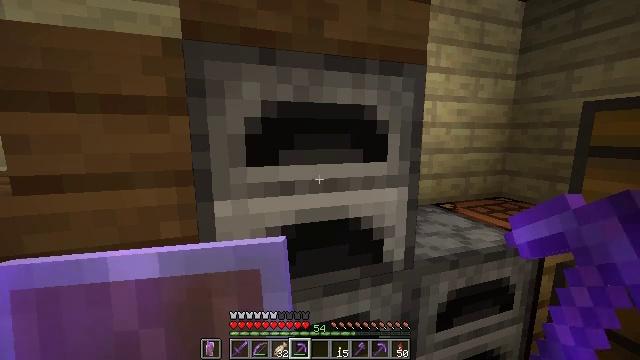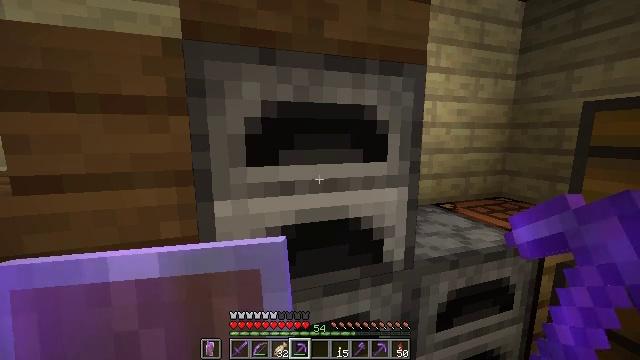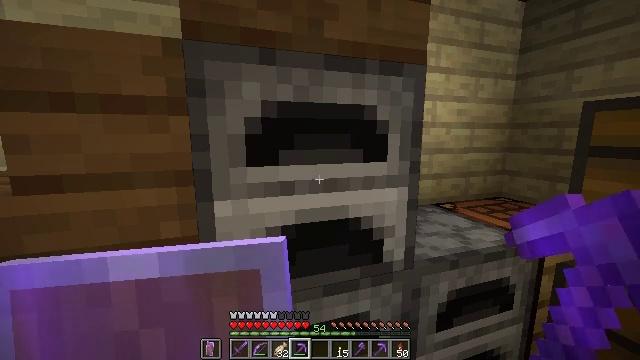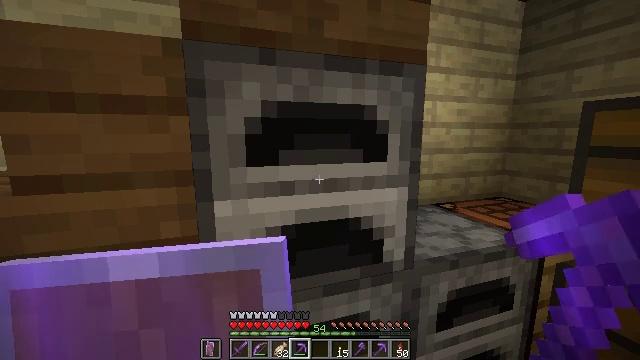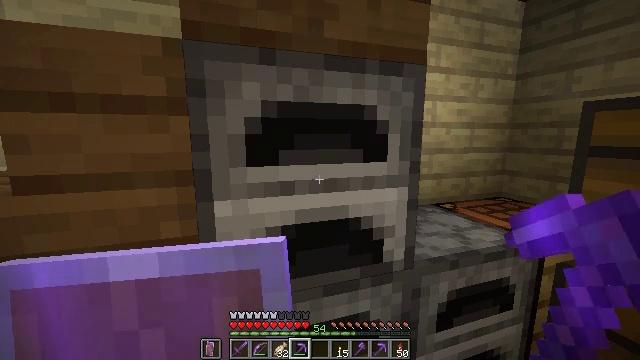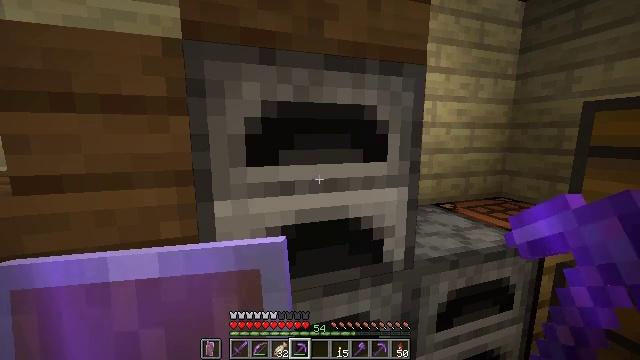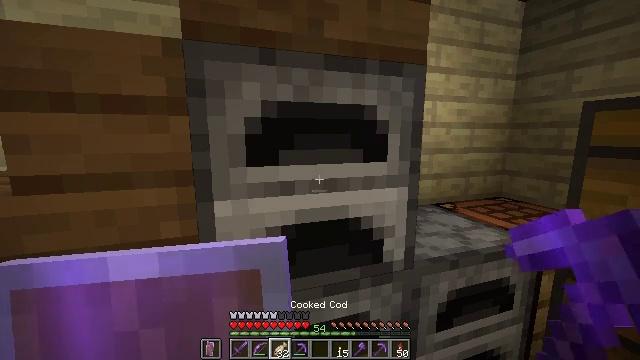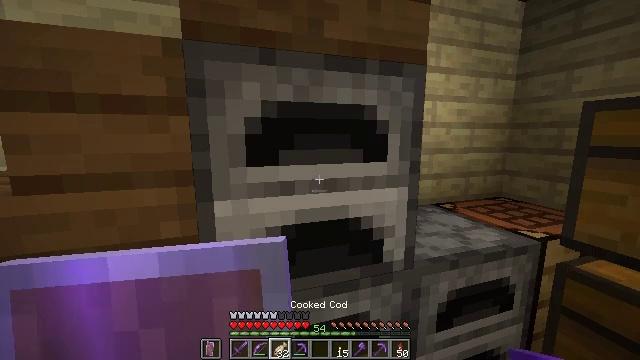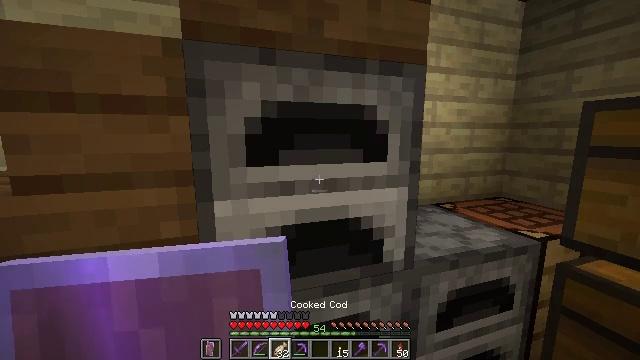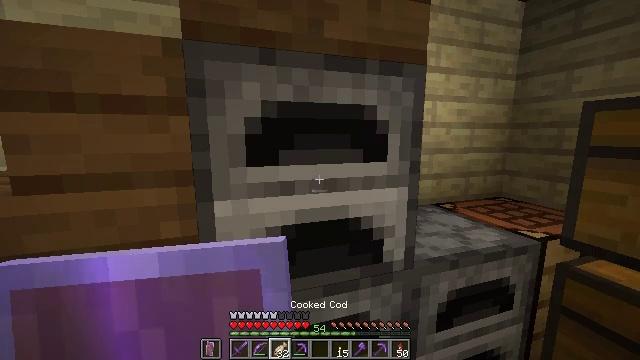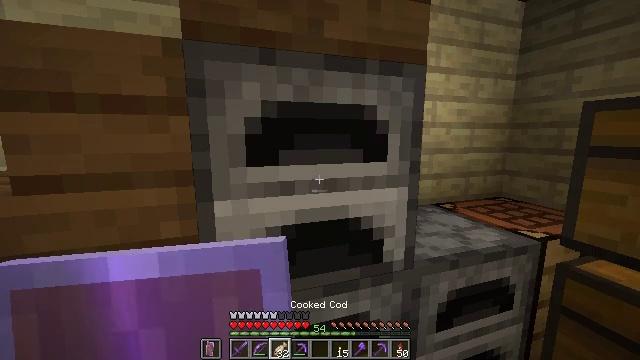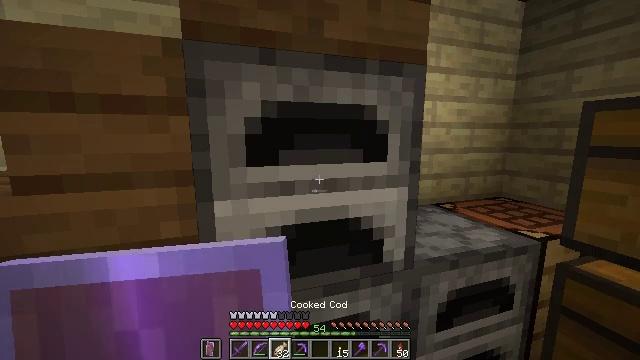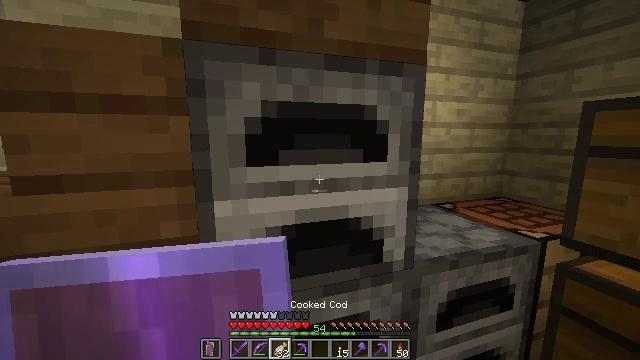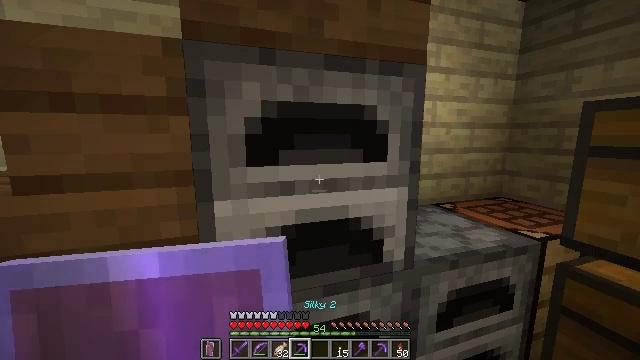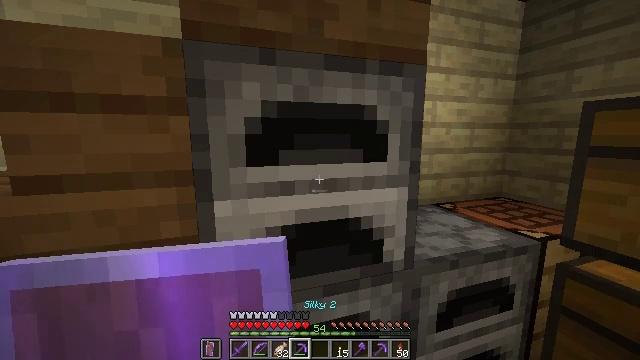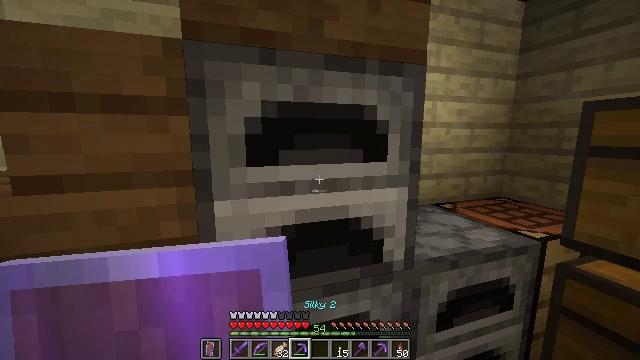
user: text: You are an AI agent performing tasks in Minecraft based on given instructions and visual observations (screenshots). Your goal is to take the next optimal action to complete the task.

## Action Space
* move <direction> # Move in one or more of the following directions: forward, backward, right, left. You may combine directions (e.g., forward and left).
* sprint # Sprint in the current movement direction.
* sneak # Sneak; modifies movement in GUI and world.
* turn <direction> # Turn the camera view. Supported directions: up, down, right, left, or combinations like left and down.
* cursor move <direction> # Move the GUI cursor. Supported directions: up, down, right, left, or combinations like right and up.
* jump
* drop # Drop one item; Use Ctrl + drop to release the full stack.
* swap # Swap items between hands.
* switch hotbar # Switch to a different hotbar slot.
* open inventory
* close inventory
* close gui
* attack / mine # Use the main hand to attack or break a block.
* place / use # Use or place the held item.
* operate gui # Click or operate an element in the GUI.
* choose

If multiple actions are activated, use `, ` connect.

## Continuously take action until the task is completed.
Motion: motion action
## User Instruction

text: craft item air
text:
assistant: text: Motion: no_op
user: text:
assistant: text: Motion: no_op
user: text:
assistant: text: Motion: no_op
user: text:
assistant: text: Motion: no_op
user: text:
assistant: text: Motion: no_op
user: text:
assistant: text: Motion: no_op
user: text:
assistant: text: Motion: no_op
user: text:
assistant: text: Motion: no_op
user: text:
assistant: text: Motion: no_op
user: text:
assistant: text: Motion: no_op
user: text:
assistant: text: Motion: no_op
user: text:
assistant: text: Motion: no_op
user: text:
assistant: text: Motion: no_op
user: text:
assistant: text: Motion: no_op
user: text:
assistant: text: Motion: no_op
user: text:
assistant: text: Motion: no_op
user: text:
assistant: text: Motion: no_op
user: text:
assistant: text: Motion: no_op
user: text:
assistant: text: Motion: use / place
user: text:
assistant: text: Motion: use / place
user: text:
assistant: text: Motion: use / place
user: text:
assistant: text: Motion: no_op
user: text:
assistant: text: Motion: no_op
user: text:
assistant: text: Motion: no_op
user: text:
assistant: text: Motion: no_op
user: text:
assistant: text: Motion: no_op
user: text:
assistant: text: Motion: no_op
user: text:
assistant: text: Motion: sneak, turn right and up
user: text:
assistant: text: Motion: sneak, turn right and up
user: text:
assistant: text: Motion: sneak, turn up